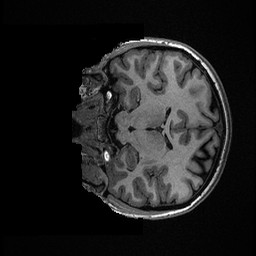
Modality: T1w
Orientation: coronal
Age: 27
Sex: female
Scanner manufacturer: ge
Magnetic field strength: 3 T
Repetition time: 0.006952 s
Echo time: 0.00292 s